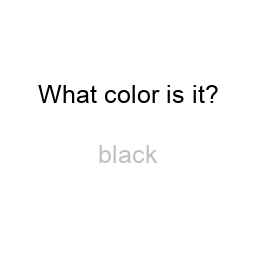
Color: silver
Color name shown: black
Background color: white
Question text color: black